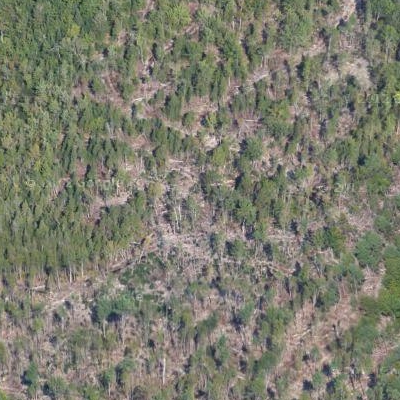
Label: Forest